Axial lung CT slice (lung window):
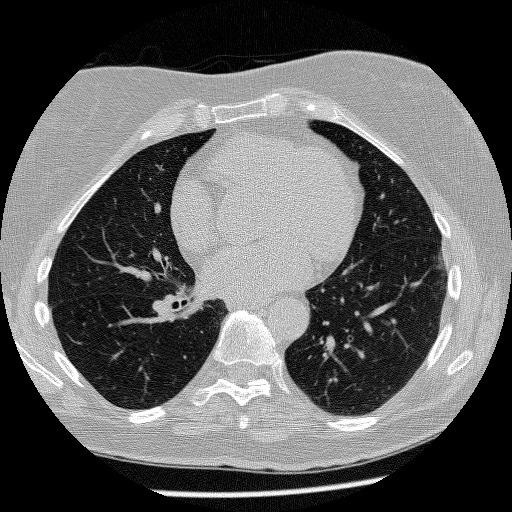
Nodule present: no